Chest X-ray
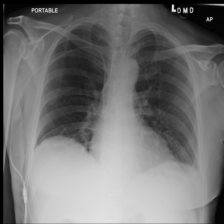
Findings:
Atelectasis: negative
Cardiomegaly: negative
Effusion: negative
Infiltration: negative
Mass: negative
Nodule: negative
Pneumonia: negative
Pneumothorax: negative
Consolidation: negative
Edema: negative
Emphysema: negative
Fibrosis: negative
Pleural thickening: negative
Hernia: negative